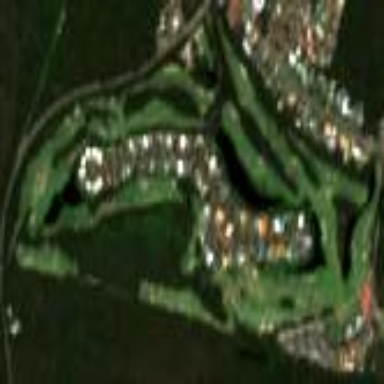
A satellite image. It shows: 18-hole golf course categorized under leisure land.